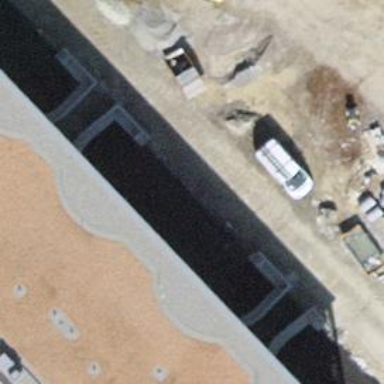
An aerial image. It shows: View of roof of building.